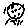
Label: moon